一年级 · 图论
连一连。

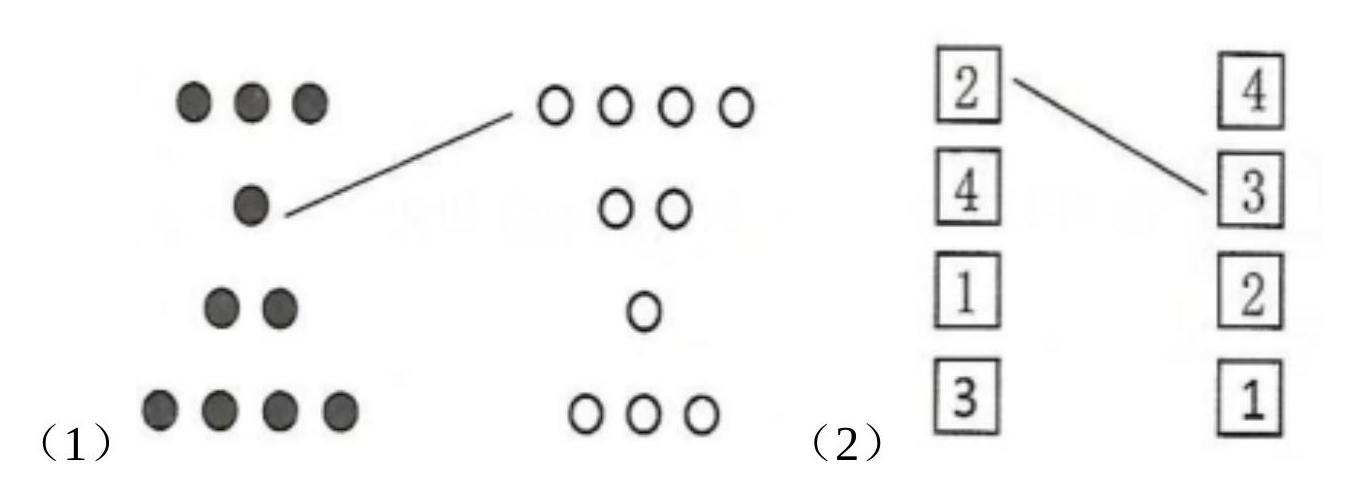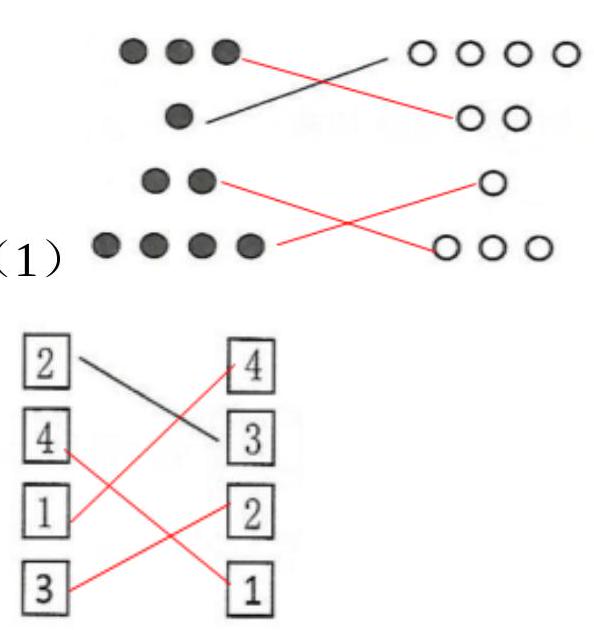
答案: 解( 1 )

解析: 解